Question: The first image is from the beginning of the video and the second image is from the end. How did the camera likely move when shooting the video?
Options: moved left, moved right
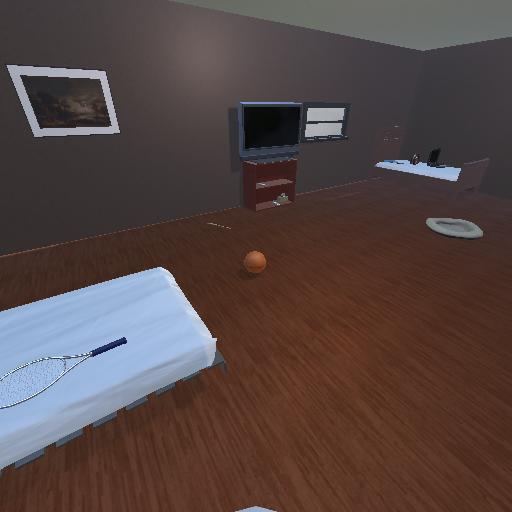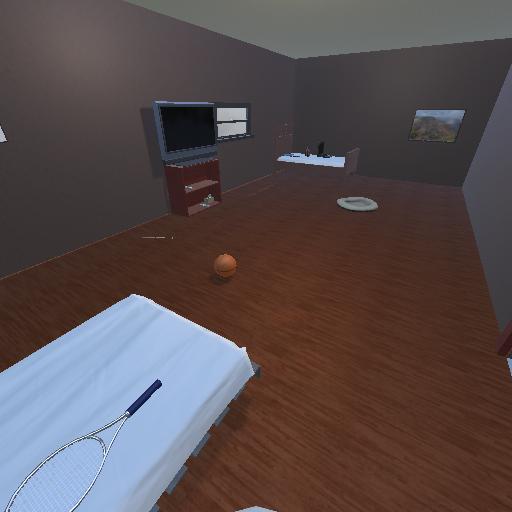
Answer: moved left